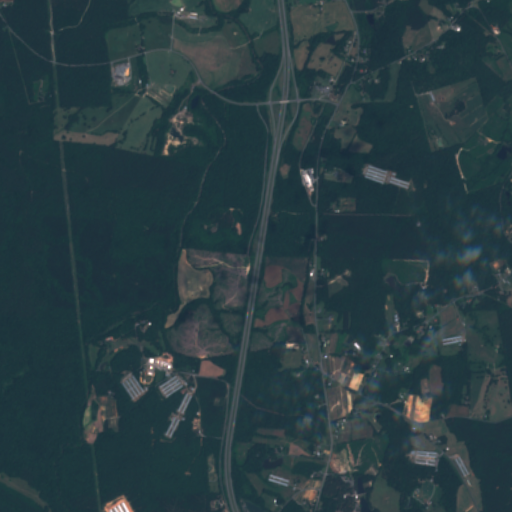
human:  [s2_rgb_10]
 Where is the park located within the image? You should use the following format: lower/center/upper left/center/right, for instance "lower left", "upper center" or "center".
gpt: The park is located in the upper center of the image.
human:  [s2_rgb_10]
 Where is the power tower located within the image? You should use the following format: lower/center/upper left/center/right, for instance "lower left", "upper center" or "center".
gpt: There is no power tower in the image.